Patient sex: M
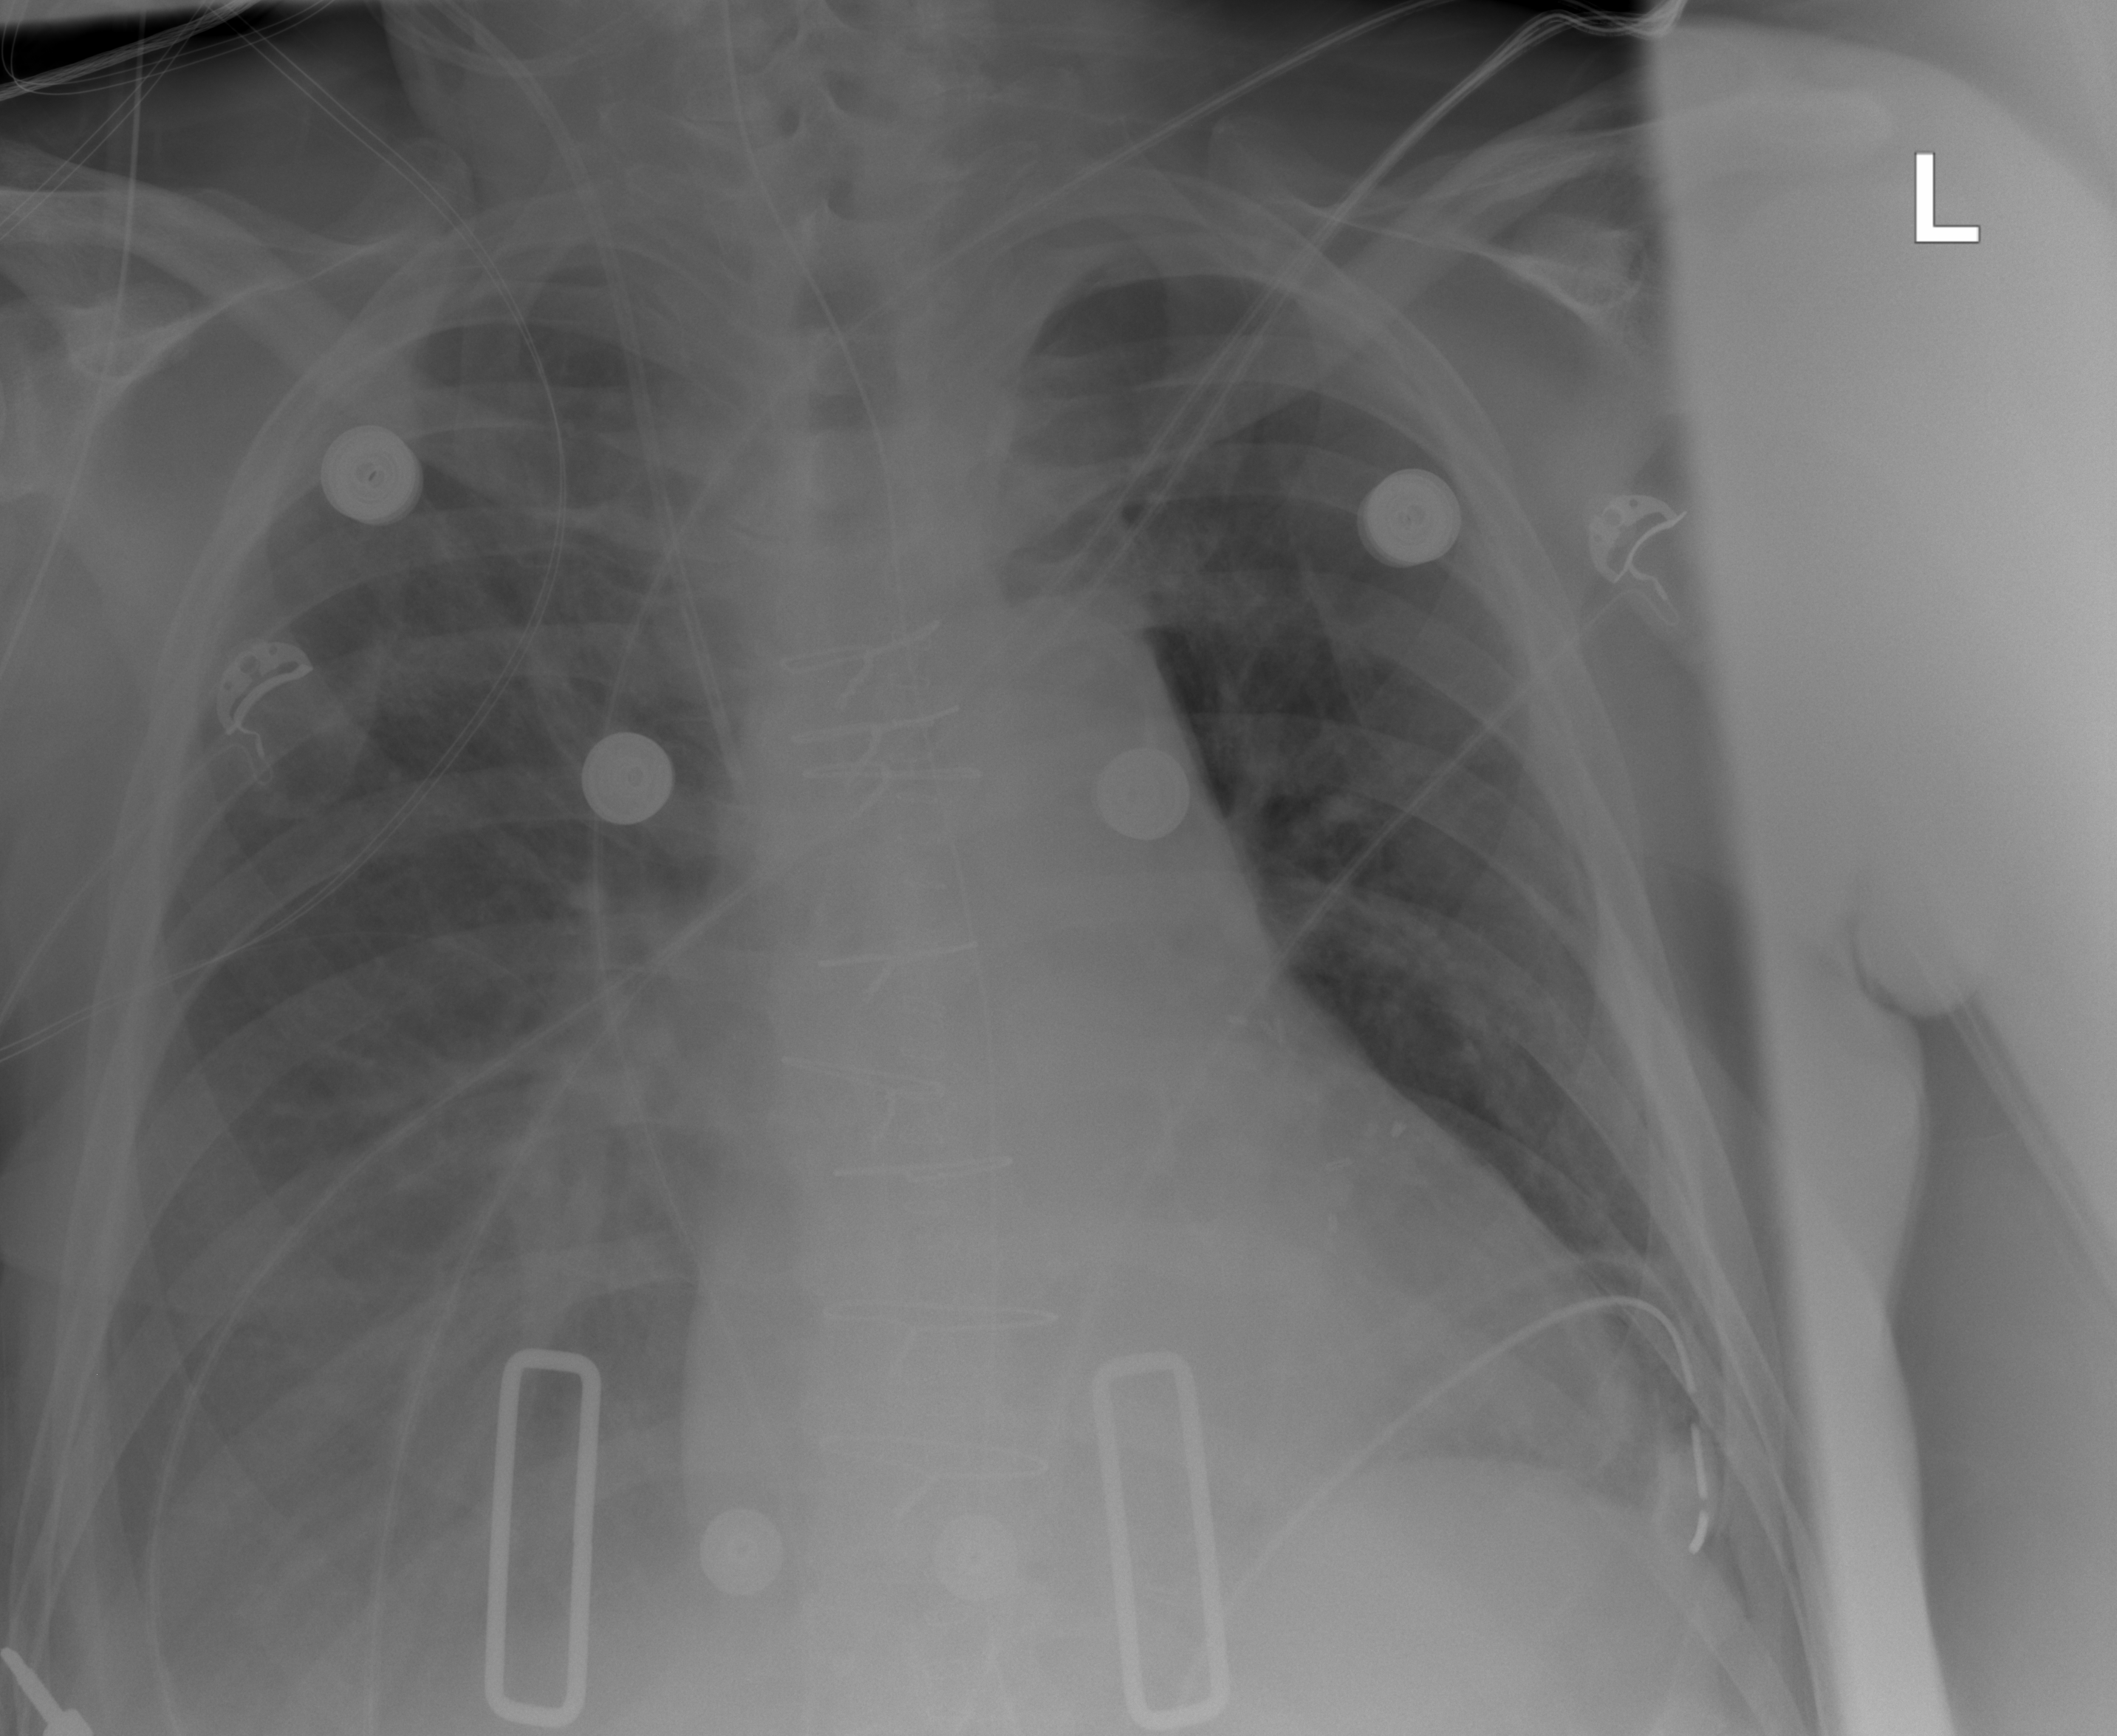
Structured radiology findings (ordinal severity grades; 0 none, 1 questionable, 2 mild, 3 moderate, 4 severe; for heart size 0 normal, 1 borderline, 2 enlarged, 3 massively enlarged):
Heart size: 0
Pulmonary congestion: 0
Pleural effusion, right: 2
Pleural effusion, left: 0
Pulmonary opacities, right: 0
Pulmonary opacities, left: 0
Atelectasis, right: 0
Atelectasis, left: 0